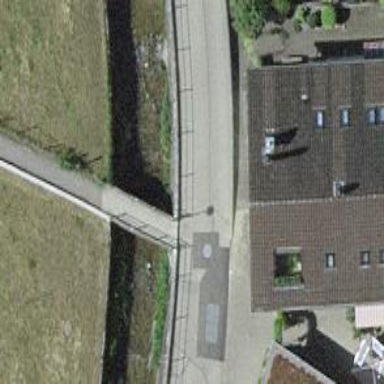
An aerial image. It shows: Concrete path on bridge.